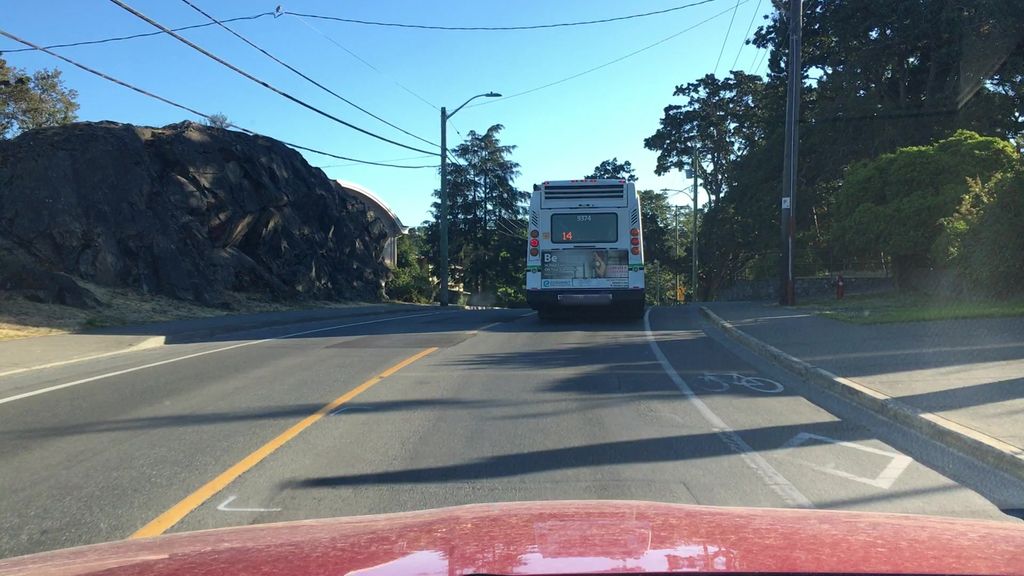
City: victoria